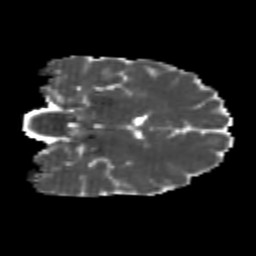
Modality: MD
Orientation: coronal
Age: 22
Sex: female
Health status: healthy
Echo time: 0.074 s